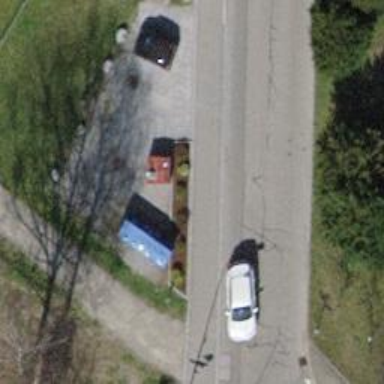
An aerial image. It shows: Recycling container for recycling.